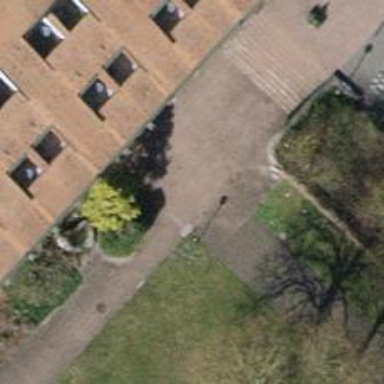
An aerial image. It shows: Path made of paving stones.